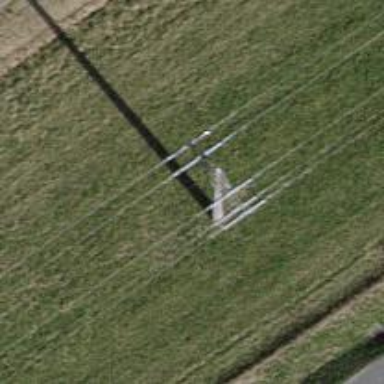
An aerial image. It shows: Concrete power pole.